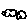
Label: cloud